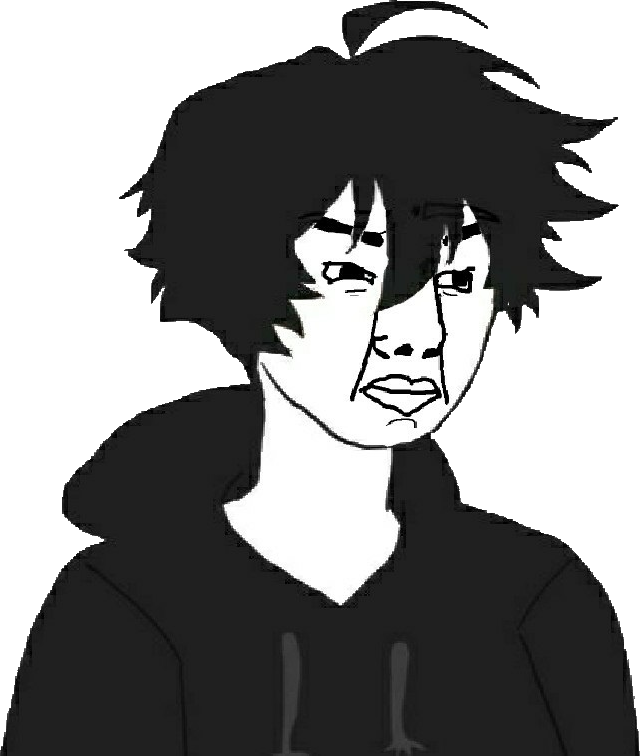
Label: 5_Poljak